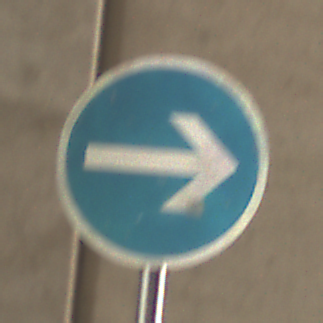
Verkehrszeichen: VorgeschriebeneFahrtrichtungHierRechts
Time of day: Midday
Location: Roofed (Tunnel)
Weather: NotSpecified
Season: NotSpecified
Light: Natural